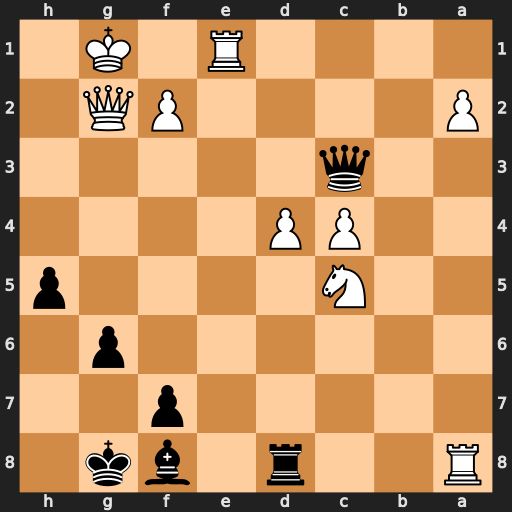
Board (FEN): R2r1bk1/5p2/6p1/2N4p/2PP4/2q5/P4PQ1/4R1K1
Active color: b
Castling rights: -
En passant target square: -
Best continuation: Qxe1+ Qf1 Qxf1+